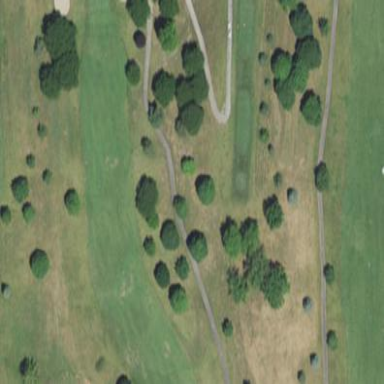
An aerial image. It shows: Golf fairway in the image.